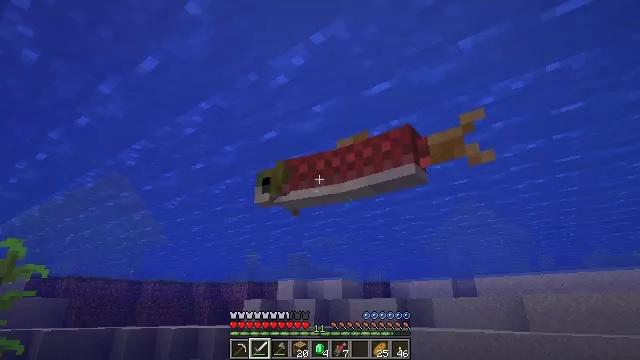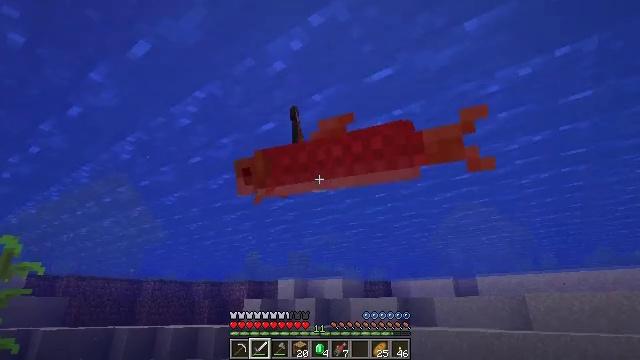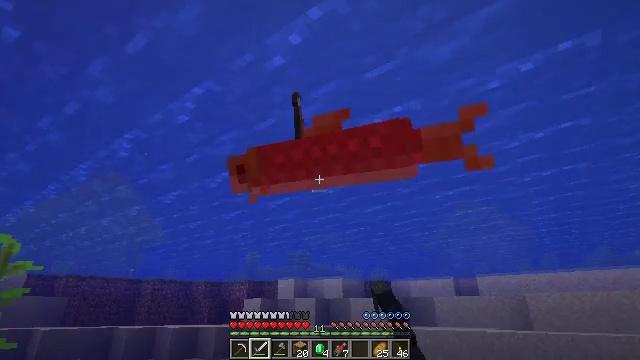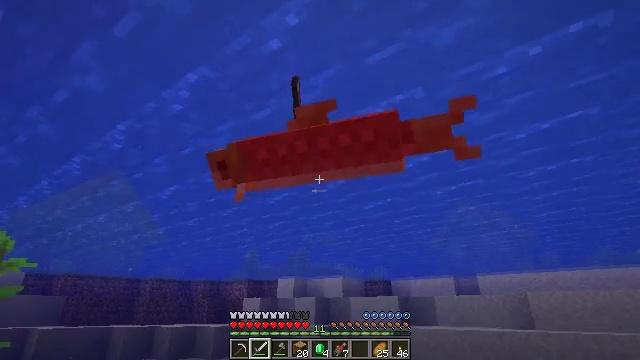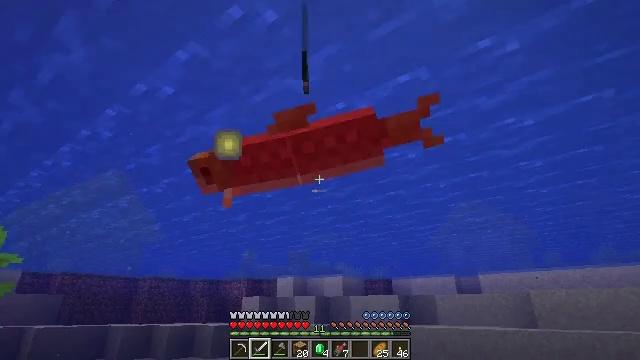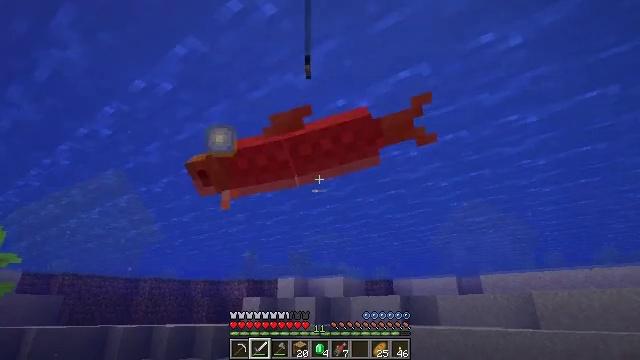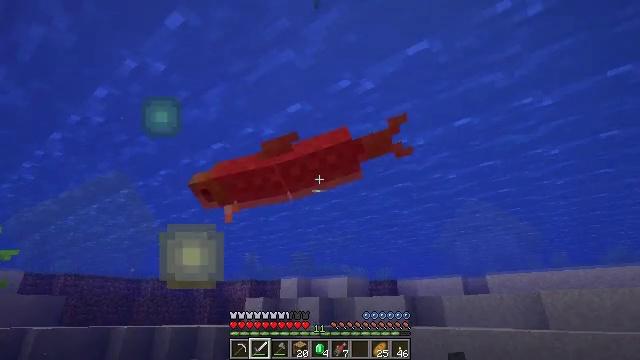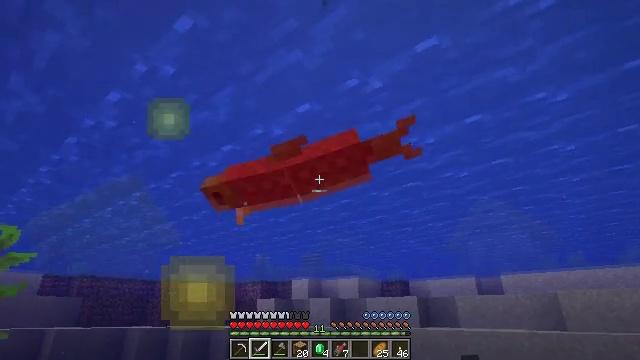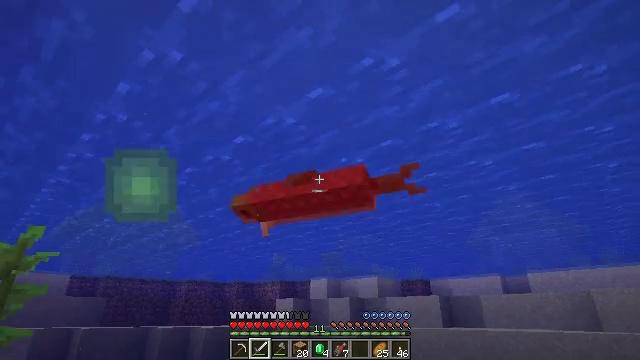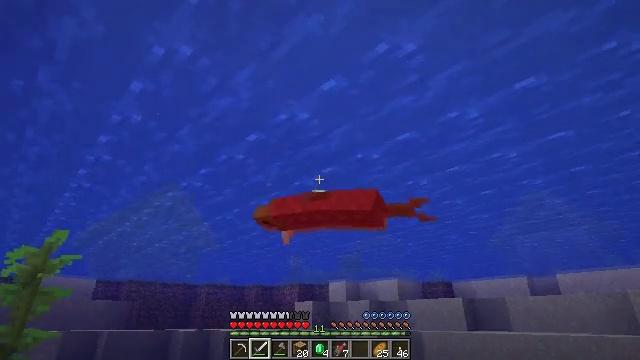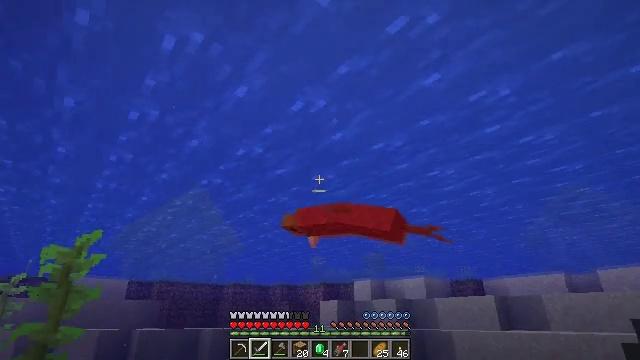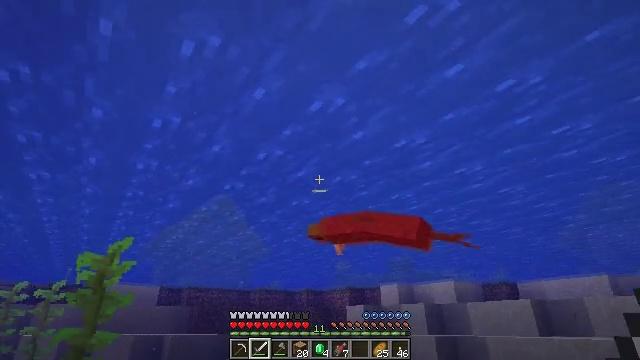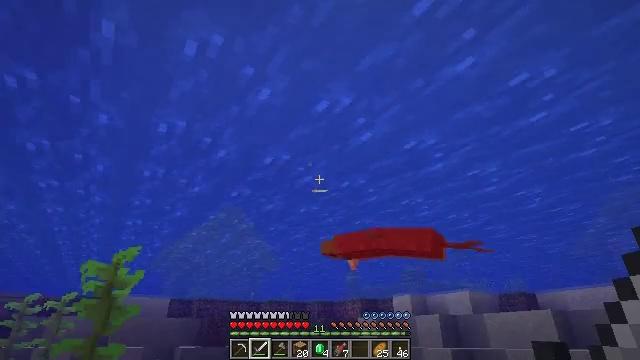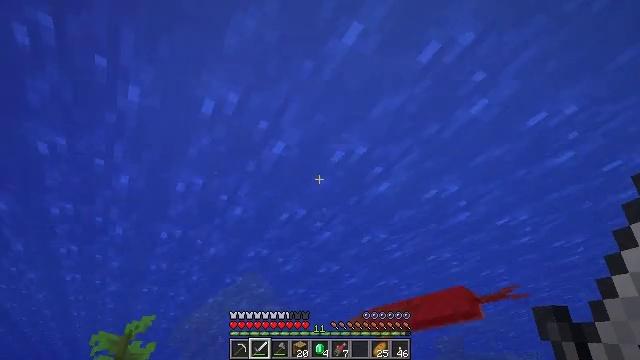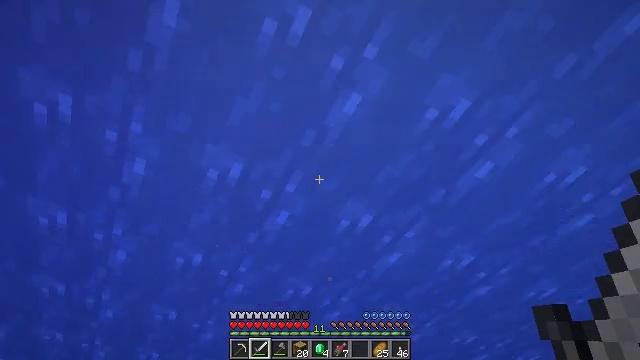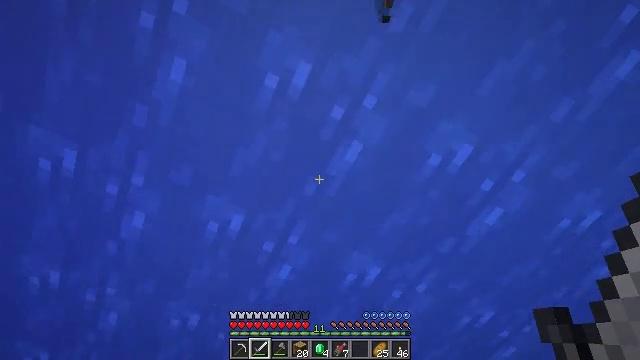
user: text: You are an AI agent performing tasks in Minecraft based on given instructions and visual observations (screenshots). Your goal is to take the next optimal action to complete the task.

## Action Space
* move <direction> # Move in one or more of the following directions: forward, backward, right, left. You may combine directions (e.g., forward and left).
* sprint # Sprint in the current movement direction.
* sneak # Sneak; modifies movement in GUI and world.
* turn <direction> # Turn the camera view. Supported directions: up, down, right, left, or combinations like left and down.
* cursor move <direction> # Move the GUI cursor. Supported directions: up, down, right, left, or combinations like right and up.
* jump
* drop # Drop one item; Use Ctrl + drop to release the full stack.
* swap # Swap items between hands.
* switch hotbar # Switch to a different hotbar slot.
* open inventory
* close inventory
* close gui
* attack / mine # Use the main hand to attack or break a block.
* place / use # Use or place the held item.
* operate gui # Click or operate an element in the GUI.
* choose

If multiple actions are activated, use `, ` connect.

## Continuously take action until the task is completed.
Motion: motion action
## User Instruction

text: Get an iron ingot by cooking iron ore.
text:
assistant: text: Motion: move forward, attack / mine
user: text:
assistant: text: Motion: move forward, attack / mine
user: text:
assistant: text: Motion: move forward
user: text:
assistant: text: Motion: move forward
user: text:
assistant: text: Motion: move forward
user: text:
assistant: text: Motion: move forward
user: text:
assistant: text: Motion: move forward, turn left
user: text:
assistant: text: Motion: move forward, turn left
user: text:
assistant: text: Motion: move forward, turn left
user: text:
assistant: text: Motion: move forward, turn left
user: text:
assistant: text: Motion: move forward, turn left
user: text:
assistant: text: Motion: move forward, turn left and up
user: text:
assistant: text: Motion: move forward, turn left and up
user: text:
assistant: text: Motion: move forward, turn left and up, jump
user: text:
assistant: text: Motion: move forward, turn left and up, jump
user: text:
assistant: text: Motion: move forward, turn up, jump
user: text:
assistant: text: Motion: move forward, turn up, jump
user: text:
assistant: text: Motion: move forward, turn up, jump
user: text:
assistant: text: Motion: move forward, turn up, jump
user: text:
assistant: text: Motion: move forward, jump
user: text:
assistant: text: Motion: move forward, jump
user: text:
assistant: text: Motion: move forward, jump
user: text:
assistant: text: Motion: move forward, turn down, jump
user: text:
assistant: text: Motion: move forward, turn down, jump
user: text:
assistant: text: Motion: move forward, turn down, jump
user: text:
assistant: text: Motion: move forward, turn left and down, jump
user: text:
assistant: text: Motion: move forward, turn left and down, jump
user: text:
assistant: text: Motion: move forward, turn down, jump
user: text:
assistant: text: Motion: move forward, turn down, jump
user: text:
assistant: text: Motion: move forward, turn right and down, jump